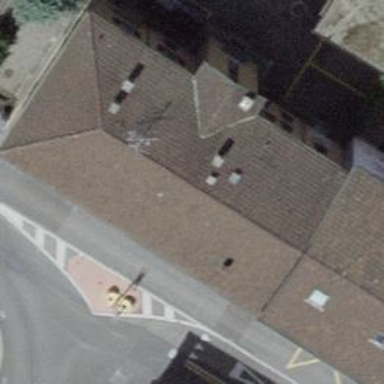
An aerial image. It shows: Café.